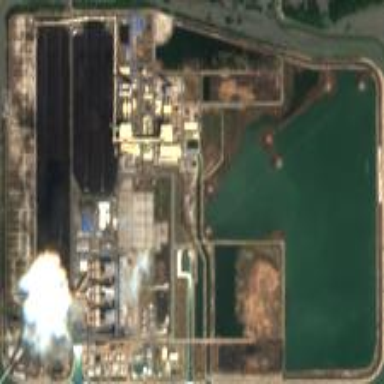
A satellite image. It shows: Industrial area on island with coal power plant along the coastline.